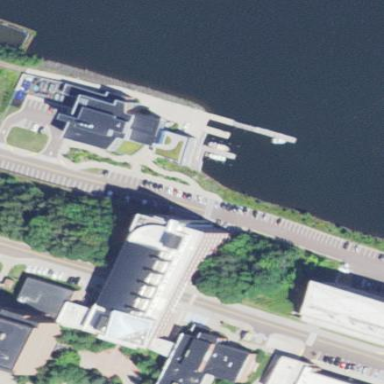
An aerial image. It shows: View of university building.